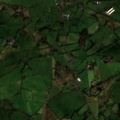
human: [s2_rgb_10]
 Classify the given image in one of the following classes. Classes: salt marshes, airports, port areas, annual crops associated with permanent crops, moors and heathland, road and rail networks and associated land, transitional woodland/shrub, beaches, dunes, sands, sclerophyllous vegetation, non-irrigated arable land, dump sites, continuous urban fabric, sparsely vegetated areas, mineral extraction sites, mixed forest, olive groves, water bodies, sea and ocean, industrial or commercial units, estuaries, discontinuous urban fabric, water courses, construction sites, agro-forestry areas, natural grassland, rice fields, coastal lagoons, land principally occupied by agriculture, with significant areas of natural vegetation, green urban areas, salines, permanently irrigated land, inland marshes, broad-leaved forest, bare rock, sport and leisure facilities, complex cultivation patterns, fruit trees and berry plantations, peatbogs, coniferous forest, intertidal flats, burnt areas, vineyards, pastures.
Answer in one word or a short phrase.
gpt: pastures